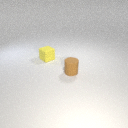
small yellow rubber cube behind small brown rubber cylinder